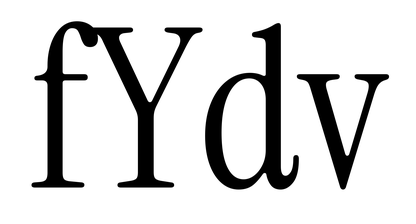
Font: InstrumentSerif-Regular